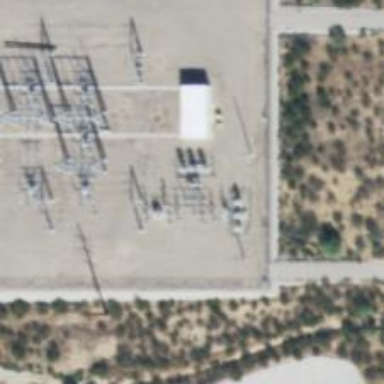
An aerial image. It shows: Switch used for power control.